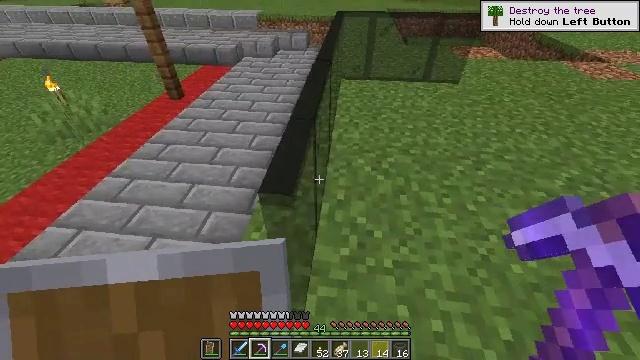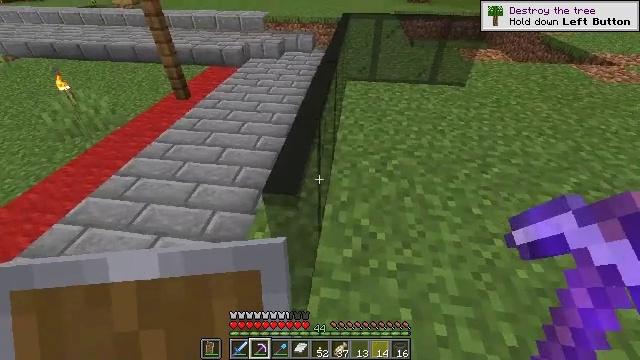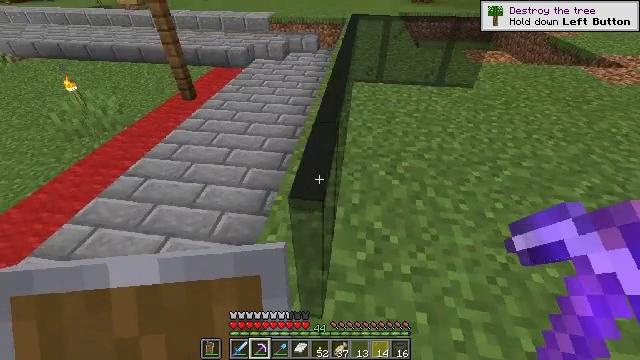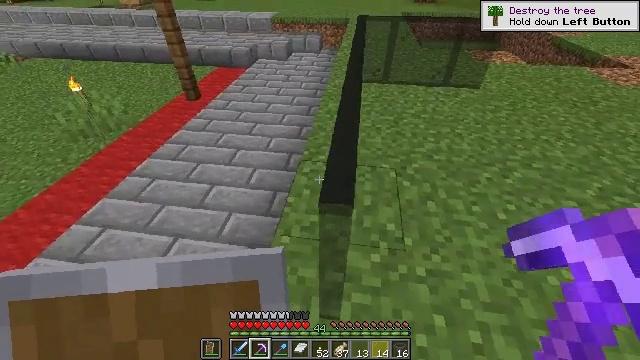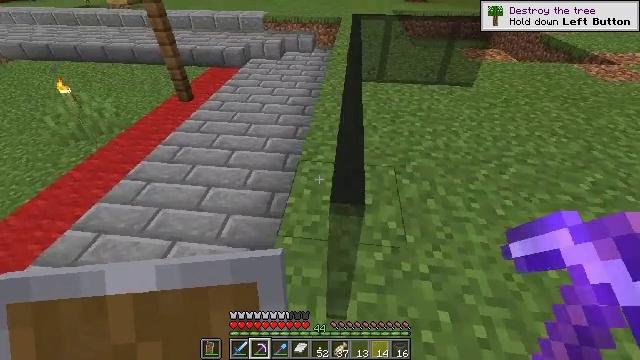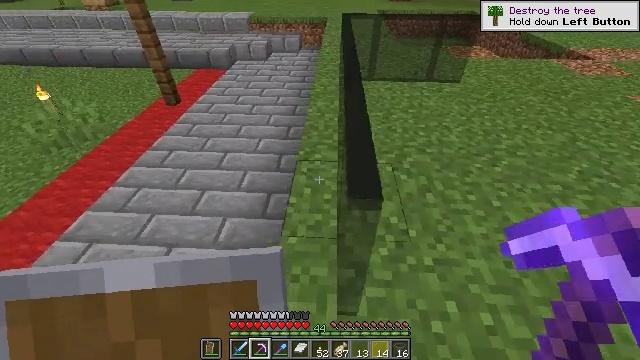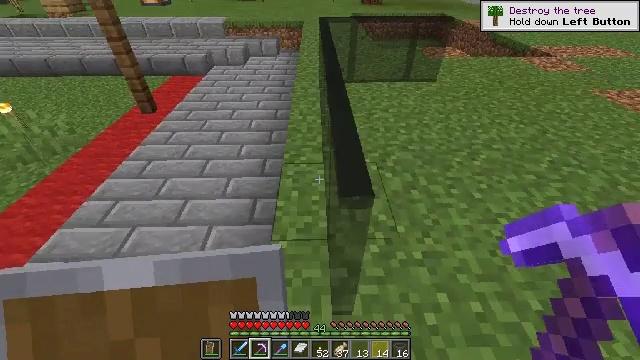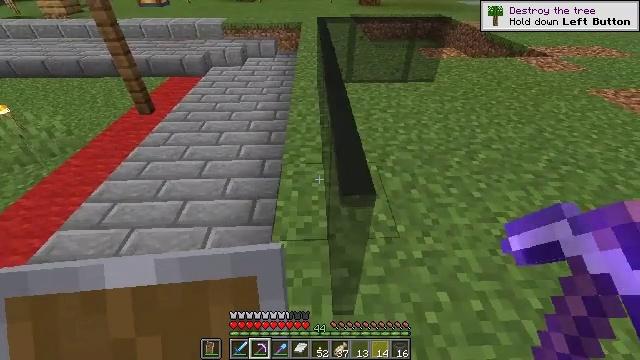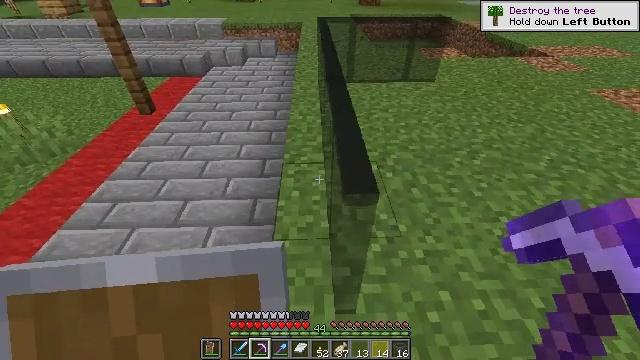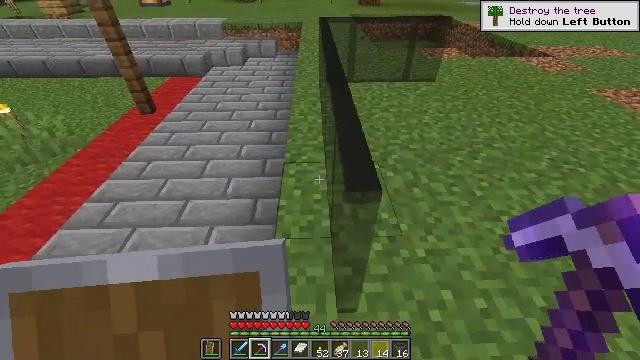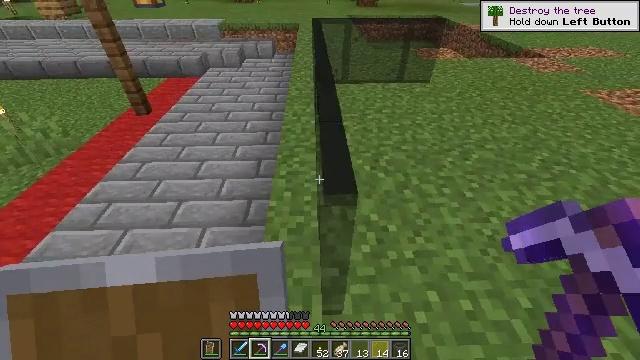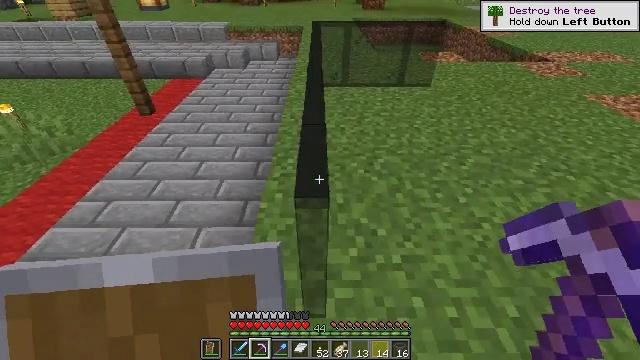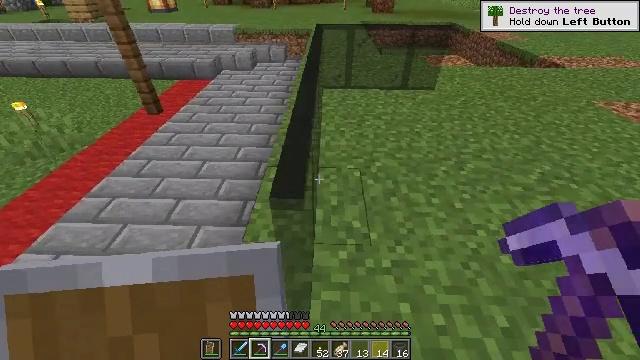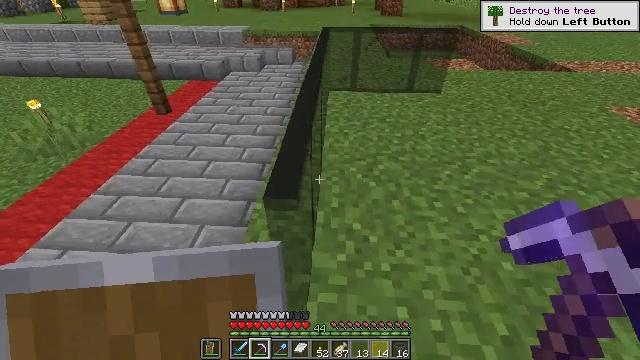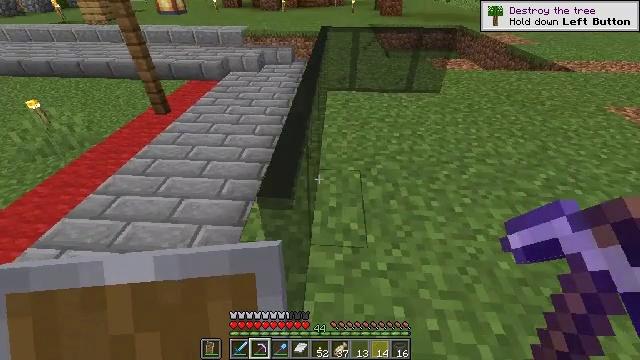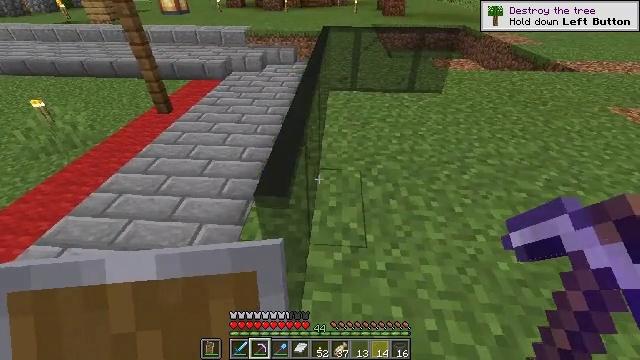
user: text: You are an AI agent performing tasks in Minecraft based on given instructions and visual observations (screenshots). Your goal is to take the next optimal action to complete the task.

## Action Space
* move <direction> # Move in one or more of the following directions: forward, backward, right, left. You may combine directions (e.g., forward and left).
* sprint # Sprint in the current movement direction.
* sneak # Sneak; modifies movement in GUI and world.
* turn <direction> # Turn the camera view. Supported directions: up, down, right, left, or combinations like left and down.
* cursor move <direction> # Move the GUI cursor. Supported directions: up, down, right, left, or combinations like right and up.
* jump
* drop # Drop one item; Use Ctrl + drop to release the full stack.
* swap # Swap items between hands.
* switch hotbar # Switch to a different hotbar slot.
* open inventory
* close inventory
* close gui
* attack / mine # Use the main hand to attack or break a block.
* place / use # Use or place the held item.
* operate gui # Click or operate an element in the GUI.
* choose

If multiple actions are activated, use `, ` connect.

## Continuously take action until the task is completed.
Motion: motion action
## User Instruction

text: Gather the black stained glass pane.
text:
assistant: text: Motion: turn left
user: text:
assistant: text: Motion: move left
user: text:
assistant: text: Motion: move left
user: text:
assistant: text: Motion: turn right
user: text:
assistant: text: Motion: turn right
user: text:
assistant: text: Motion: turn right
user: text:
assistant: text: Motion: no_op
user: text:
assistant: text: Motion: no_op
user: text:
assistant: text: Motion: no_op
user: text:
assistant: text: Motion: move right
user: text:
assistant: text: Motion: move right, turn left
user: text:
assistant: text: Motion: turn left
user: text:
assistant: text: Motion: turn left
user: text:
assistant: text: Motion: no_op
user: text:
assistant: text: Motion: no_op
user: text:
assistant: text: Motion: no_op
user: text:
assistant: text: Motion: move left
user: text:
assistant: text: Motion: move left
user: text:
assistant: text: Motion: move left
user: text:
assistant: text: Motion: no_op
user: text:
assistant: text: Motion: no_op
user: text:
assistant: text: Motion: no_op
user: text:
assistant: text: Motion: no_op
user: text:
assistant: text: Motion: no_op
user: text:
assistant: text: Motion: no_op
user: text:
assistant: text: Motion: move right
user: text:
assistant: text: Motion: no_op
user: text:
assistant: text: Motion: no_op
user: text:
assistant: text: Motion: no_op
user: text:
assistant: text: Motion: no_op